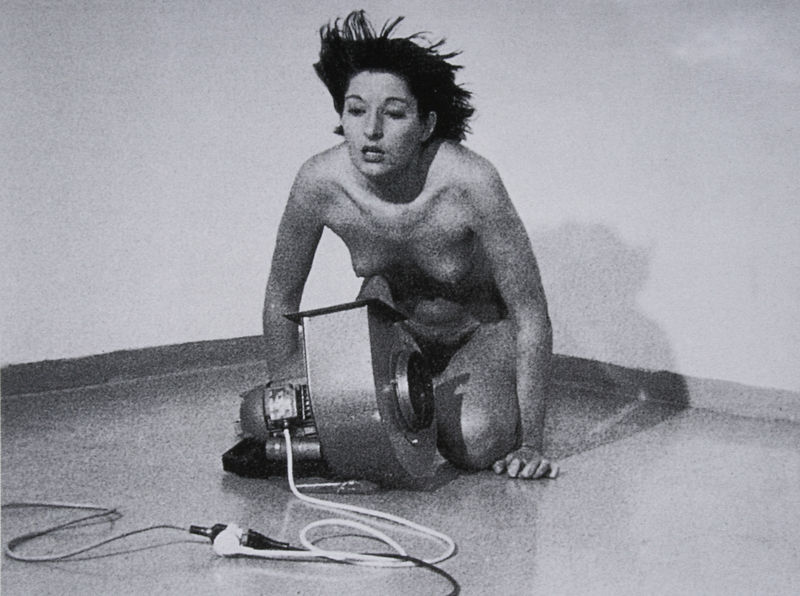
Titel: Rhythm 4
Künstler: Marina Abramovic
Standort: Mailand
Institution: Diagramma Gallery
Schlagwörter: akt, hand, nackt, schatten, weiß, brust, busen, frau, frisur, grau, haar, licht, mund, nase, raum, schwarz, wand, arm, augen, gesicht, wind, boden, haare, schnur, brüste, ecke, hocke, zimmerecke, modern, luft, knie, aufstützen, foto, wände, maschine, offen, kabel, knien, hausfrau, photo, ecken, knieend, kniend, wans, leitung, fußbodenleiste, elektrizität, steckdose, happening, bodenleiste, raumecke, fön, ventilator, gebläse, stecker